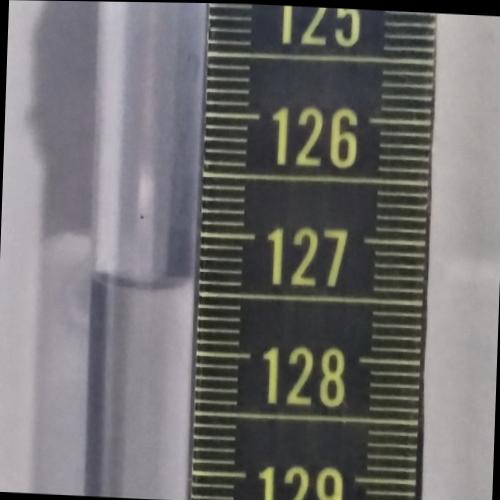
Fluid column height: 127.4 cm